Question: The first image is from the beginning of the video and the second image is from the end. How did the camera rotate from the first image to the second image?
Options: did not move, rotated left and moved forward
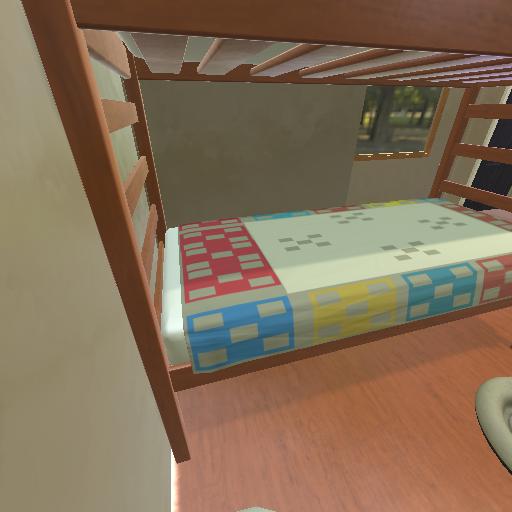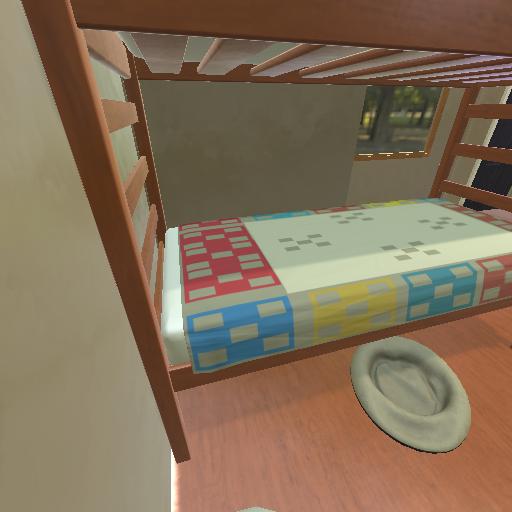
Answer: did not move